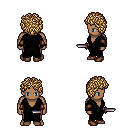
a pixel art fantasy rpg character, male body template, human, dark skin, gray robe, red pants, blonde curly afro hairstyle, cloth bracers, brown shoes, dagger, four views (front, back, left, right), 2x2 character sprite sheet, small pixel art, hard edges, no anti-aliasing